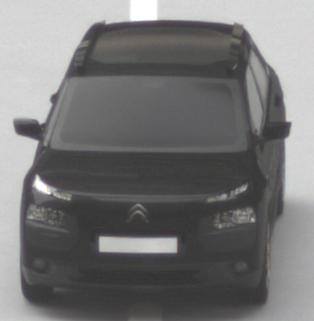
Make: Citroen
Model: C4 Cactus PureTech 75
Detailed model: C4 Cactus
Model produced from: 2014/09
Model produced until: 2015/03
Doors: 5
Color: black
Road condition: dry road
Daytime: midday
Contrast: low contrast